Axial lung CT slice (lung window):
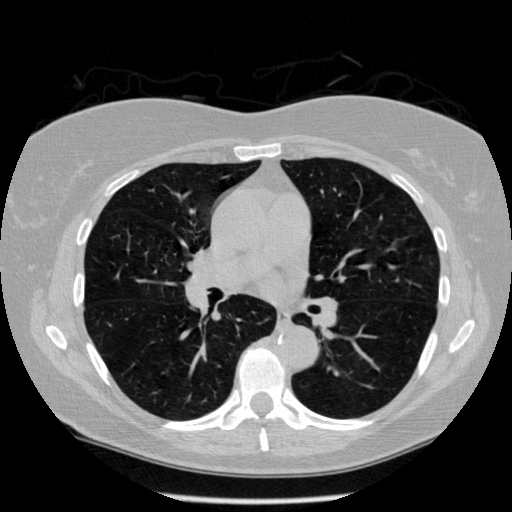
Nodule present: no